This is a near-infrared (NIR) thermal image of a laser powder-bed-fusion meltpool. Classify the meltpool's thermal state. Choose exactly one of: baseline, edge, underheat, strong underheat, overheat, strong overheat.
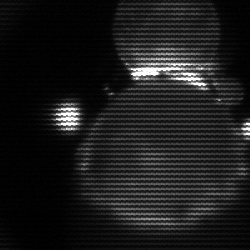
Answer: edge